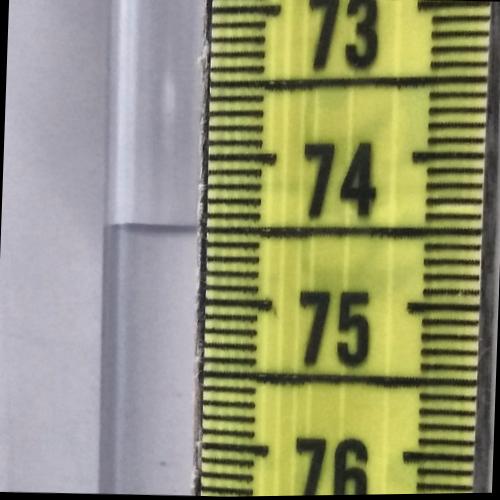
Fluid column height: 74.5 cm